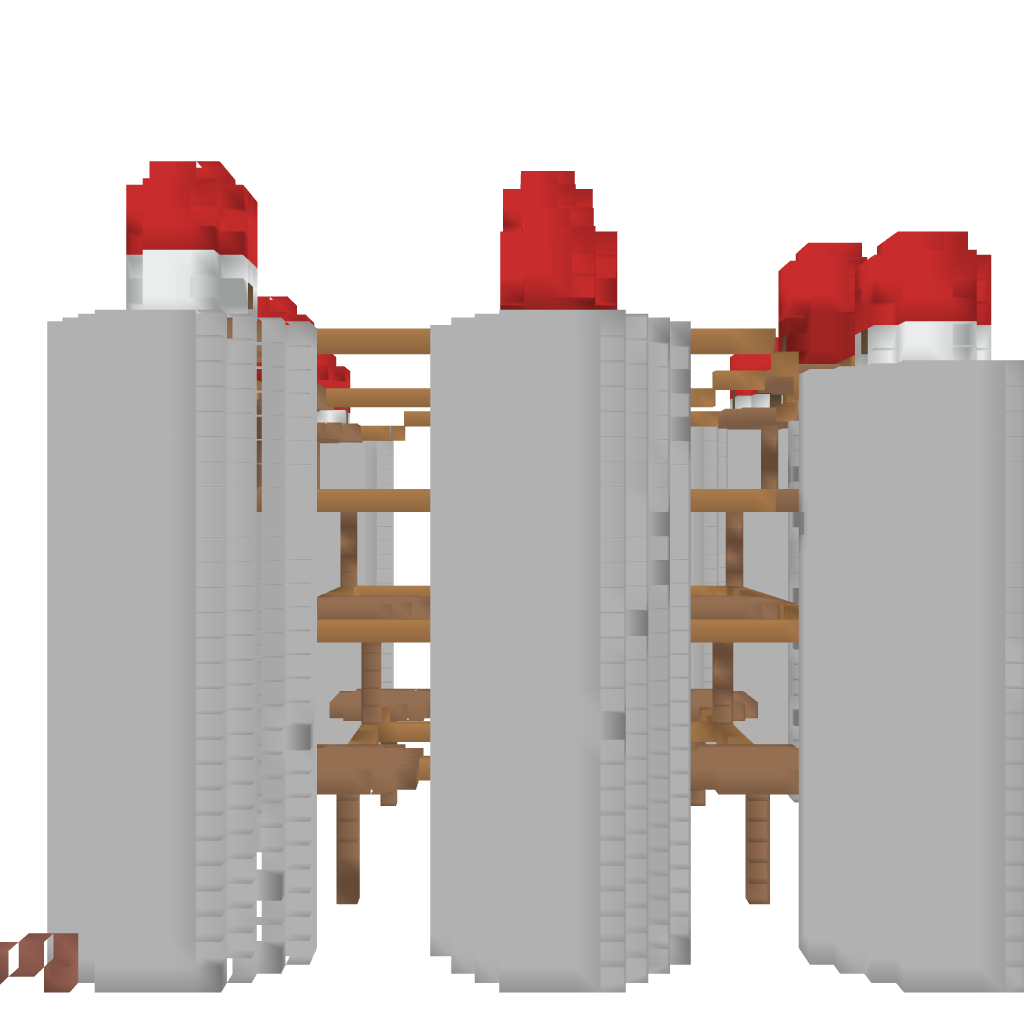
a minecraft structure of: Shroom City